Question: Want to implement a view controller transition similar to used in facebook and many other apps, snapshot is attached. Will it require playing with CoreAnimation framework or is it available in the toolkit?

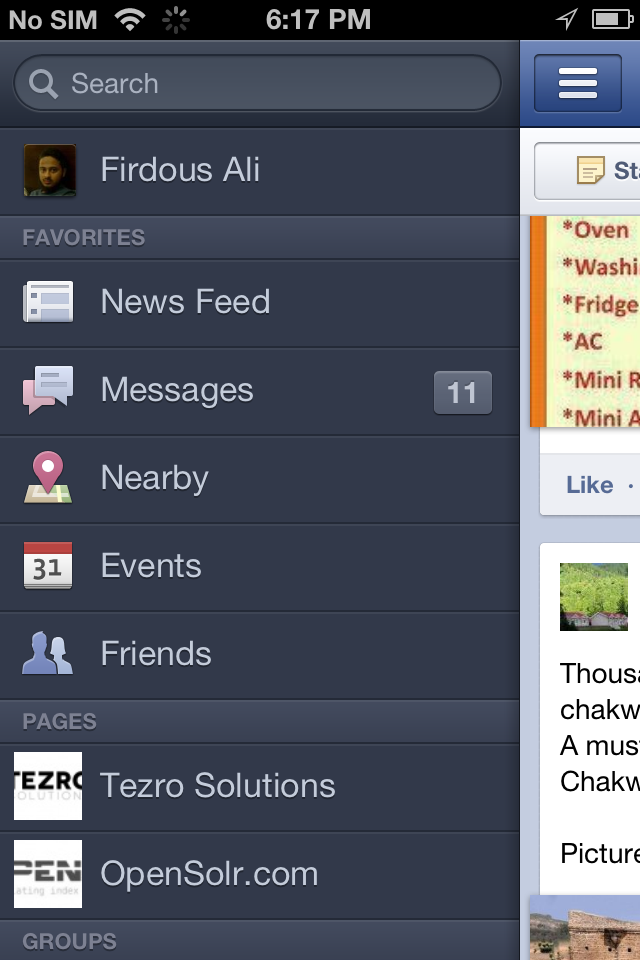
Answer: You have to use CoreAnimation unless you want to import a 3rd part framework that someone suggested, but it is very simple to use CoreAnimation and I suggest you learn it because it is very powerful. Here is the simplest approach possible to give you an idea. You could structure it a little better yourself once you get a hang of it, to fit your needs:
In your viewcontroller have 2 views:
'''
@interface yourViewController : UIViewController {
// The facebook view in the example, this will be the view that moves.
// Init this view with x=0 and let it cover the whole screen.
IBOutlet UIView *topView;
// The fb menu in the example
// Init this view so that it stays behind the topView.
IBOutlet UIView *bottomView;
BOOL menuVisible; // init to false in viewDidLoad!
}
'''
Create them in interface builder, or by code or however you are used to. Make them overlap eachother so that you only see the topView, and let the buttomView stay behind it.
When the user presses the button to show the menu:
'''
-(IBAction)menuButtonPressed:(id)sender {
// Set up animation with duration 0.5 seconds
[UIView beginAnimations:@"ToggleMenu" context:nil];
[UIView setAnimationDuration:0.5];
// Alter position of topView
CGRect frame = topView.frame;
if (menuVisible) {
frame.origin.x = 0;
menuVisible = NO;
} else {
frame.origin.x = 300; //Play with this value
menuVisible = YES;
}
topView.frame = frame;
// Run animation
[UIView commitAnimations];
}
'''
Of course, you should implement your own UIView subclasses for the "facebook view" and the "menu view" etc and use for topView and bottomView in the example above.